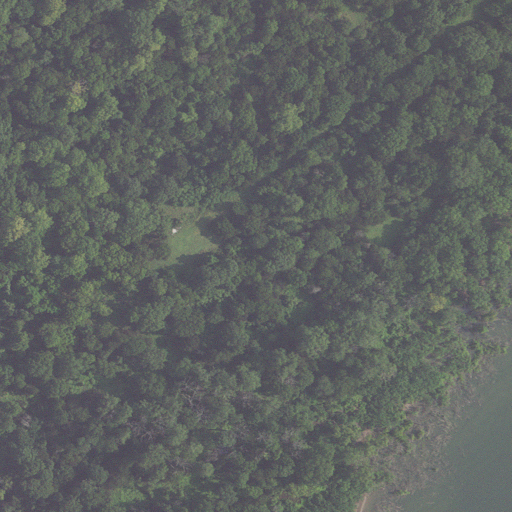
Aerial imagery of island in Mississippi named La Grange Towhead containing woody wetlands, open development, open water, and herbaceous wetlands